Interaction volume radius: 5 \u00c5
Interaction volume height: 15 \u00c5
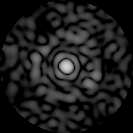
Disorder parameter: 0.8375